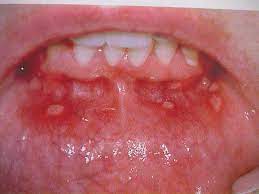
Condition: Mouth Ulcer